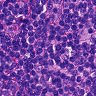
Metastatic tissue present: no